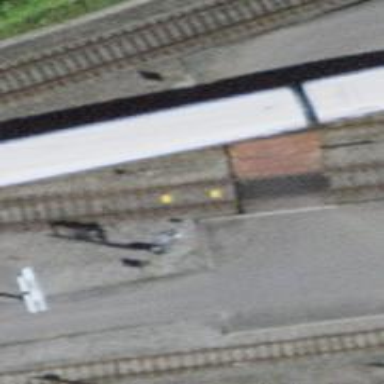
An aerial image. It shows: Railway signal.